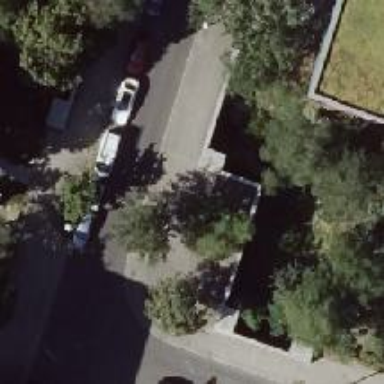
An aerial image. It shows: Residential road with asphalt surface. There is bridge over this road with sidewalks on both sides.